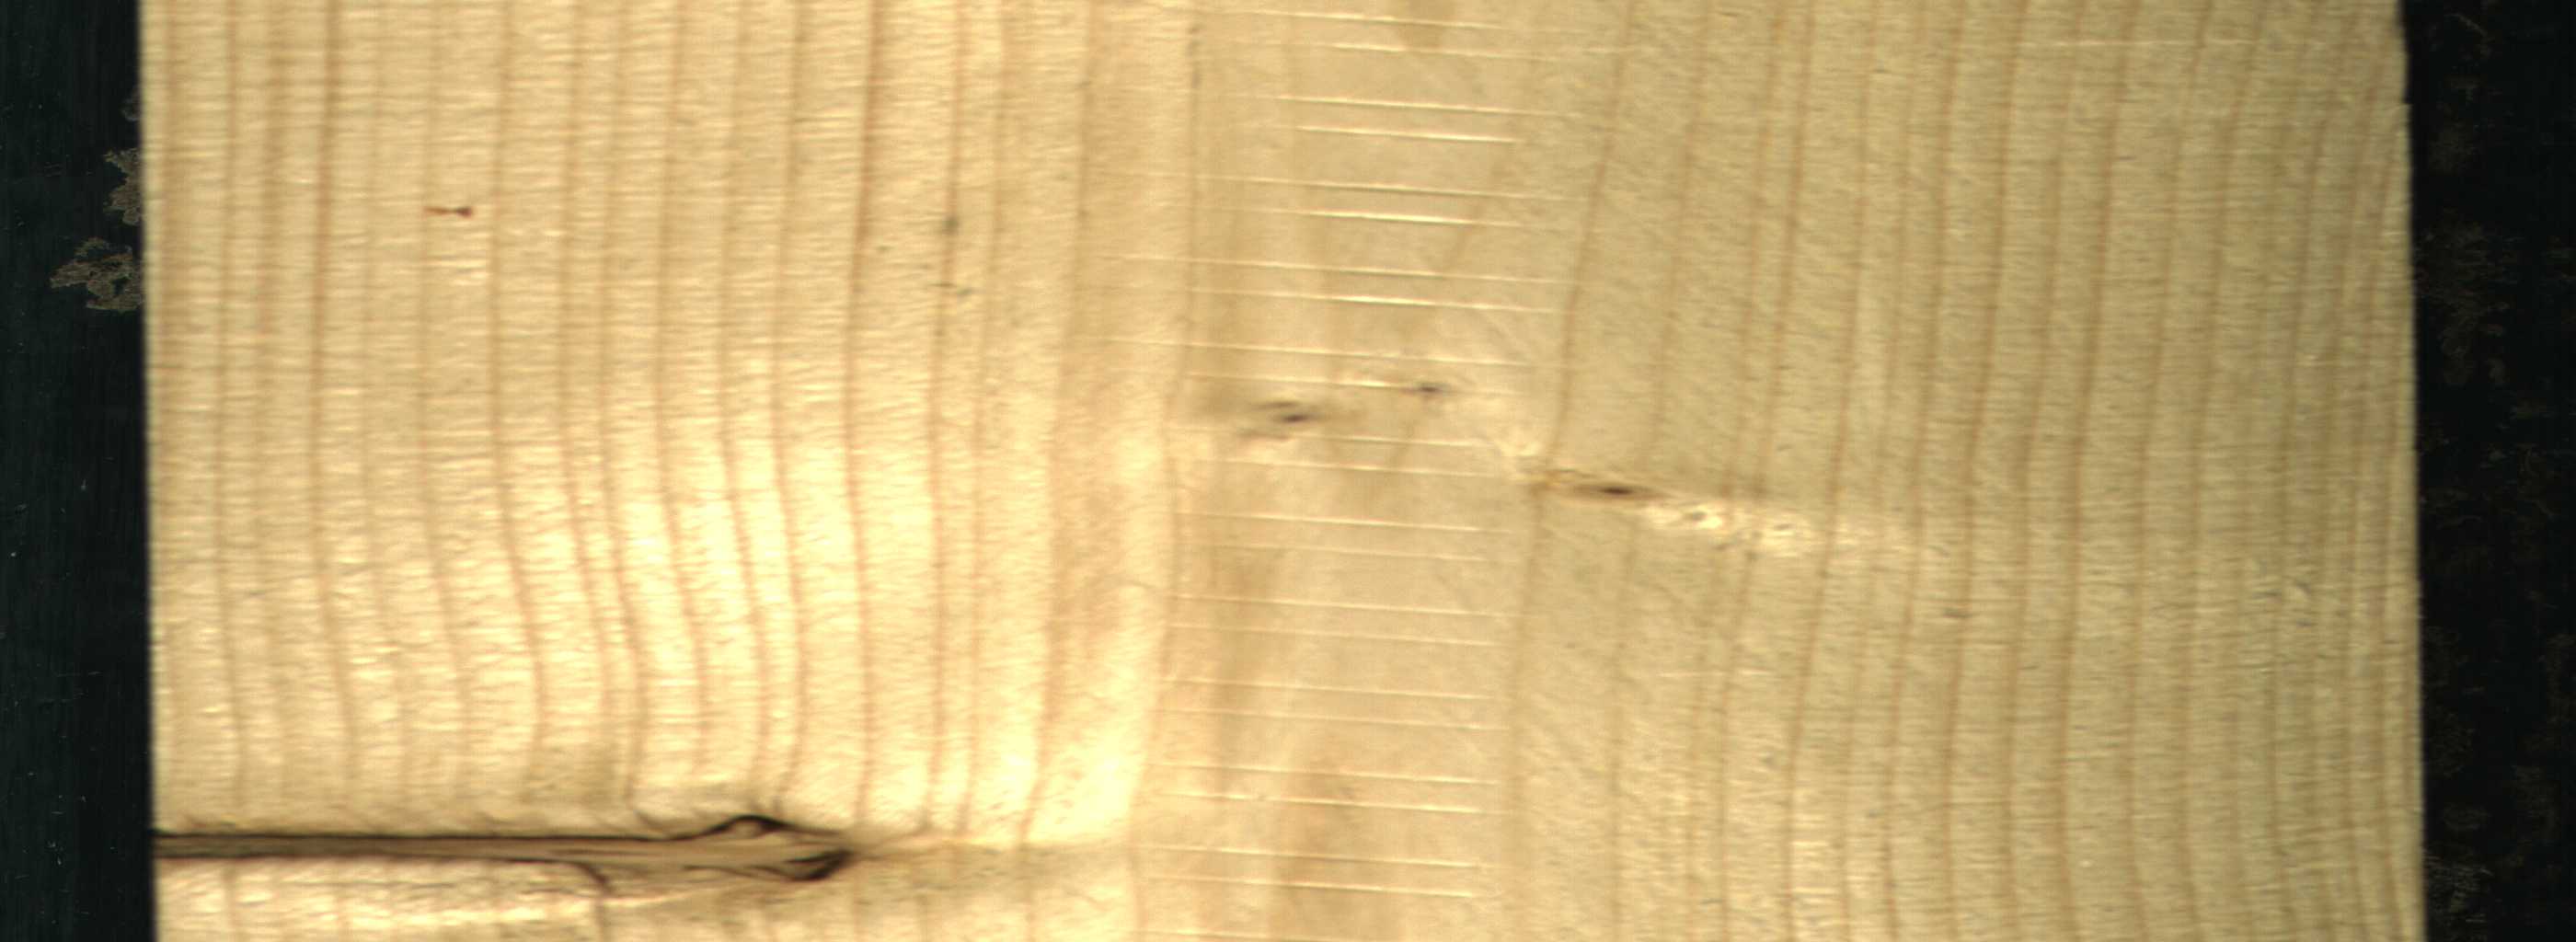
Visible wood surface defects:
Dead_Knot
Live_Knot
Live_Knot